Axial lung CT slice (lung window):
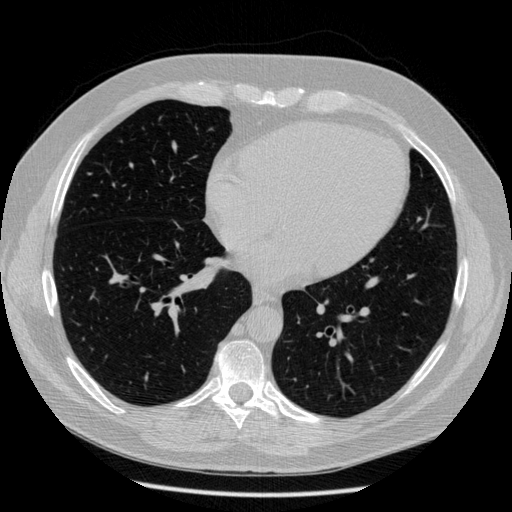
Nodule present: no